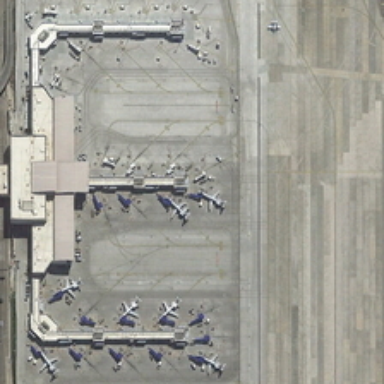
Many of the planes were docked on the wide .